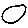
Label: circle